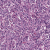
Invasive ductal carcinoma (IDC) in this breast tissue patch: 1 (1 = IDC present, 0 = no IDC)